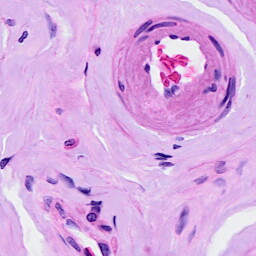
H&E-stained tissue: Ovarian